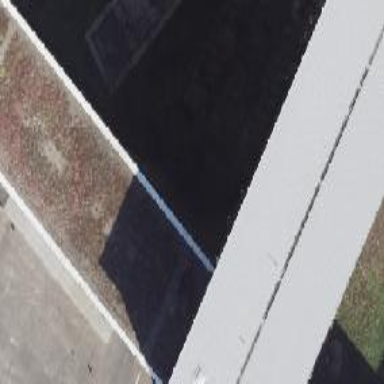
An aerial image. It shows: Office building with flat roof.